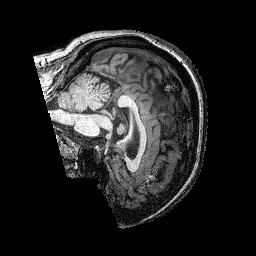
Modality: T1w
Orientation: sagittal
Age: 38
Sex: female
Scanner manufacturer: siemens
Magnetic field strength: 3 T
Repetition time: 2.25 s
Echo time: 0.00452 s